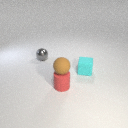
small cyan rubber cube to the right of small red rubber cylinder